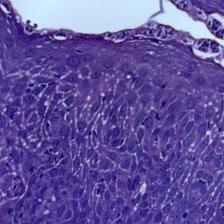
Diagnosis: OSCC